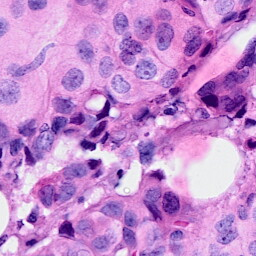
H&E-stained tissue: Breast